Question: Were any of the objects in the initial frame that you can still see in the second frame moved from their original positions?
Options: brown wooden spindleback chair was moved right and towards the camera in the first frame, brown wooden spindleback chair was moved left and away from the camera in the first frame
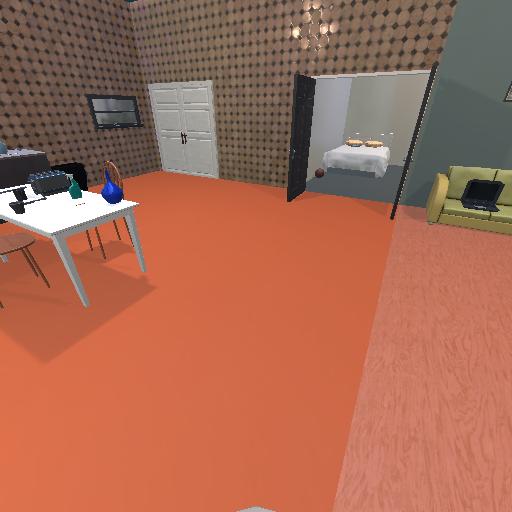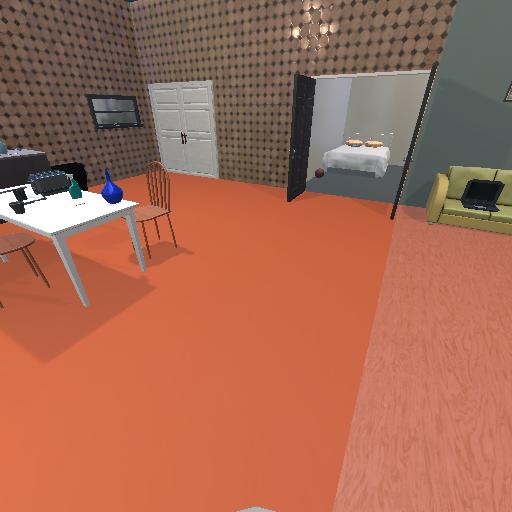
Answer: brown wooden spindleback chair was moved right and towards the camera in the first frame